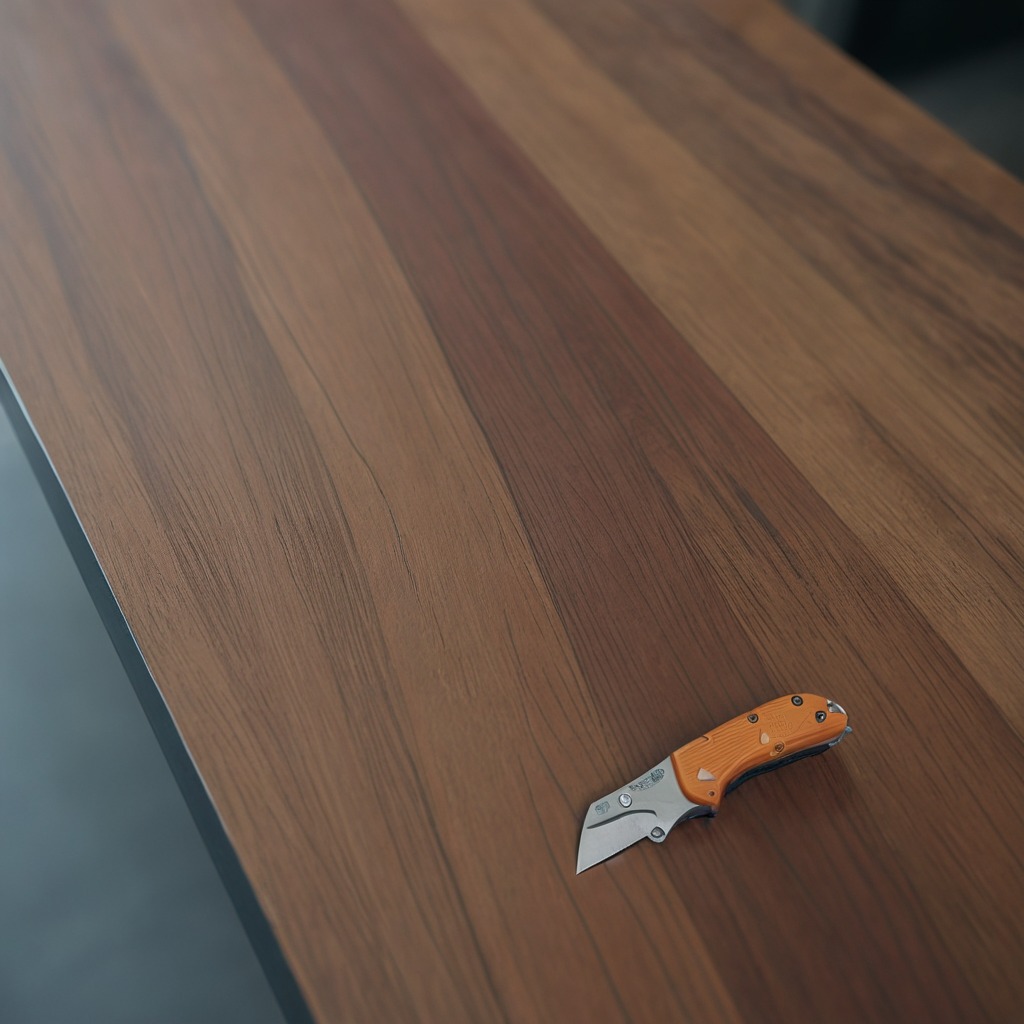
A utility knife lies on the table.